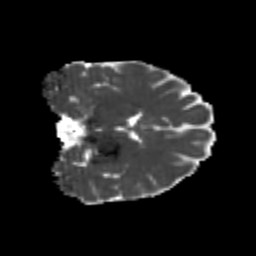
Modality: MD
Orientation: coronal
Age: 26
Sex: female
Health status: healthy
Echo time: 0.074 s